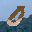
Label: 0